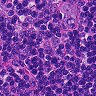
Metastatic tissue present: no